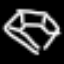
Label: diamond